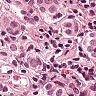
Metastatic tissue present: yes